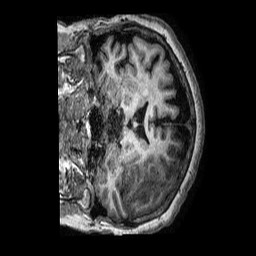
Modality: T1w
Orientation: coronal
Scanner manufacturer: philips
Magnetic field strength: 3 T
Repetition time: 0.00669 s
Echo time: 0.002999 s